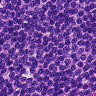
Metastatic tissue present: no